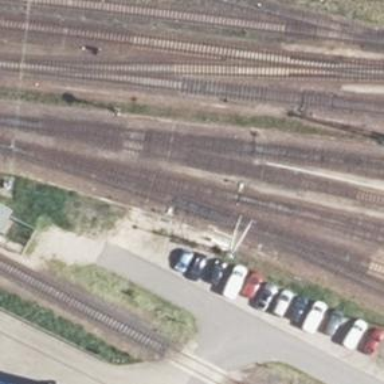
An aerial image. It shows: Railway switch.